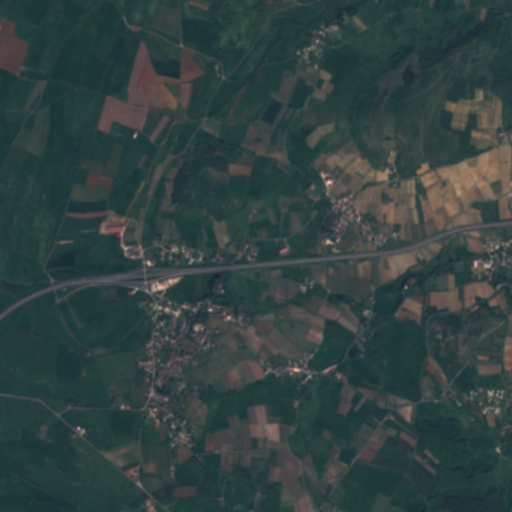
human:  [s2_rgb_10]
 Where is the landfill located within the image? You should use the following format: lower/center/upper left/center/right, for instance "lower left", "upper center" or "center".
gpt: The landfill is located in the lower right of the image.
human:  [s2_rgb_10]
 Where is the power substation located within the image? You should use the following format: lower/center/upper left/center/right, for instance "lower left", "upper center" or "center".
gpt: The power substation is located in the center right of the image.
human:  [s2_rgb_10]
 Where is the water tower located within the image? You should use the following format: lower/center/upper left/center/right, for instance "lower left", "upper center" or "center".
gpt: The water tower is located in the upper right of the image.
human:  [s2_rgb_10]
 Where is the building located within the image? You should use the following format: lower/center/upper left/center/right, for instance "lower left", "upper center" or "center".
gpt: There is no building in the image.